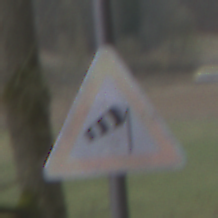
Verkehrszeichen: SeitenwindVonRechts
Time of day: MorningAfternoon
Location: Outdoor (Nature)
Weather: PartlyCloudy
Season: NotSpecified
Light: Natural